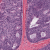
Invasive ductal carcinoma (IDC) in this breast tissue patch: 0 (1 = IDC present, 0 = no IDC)